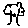
Label: tree